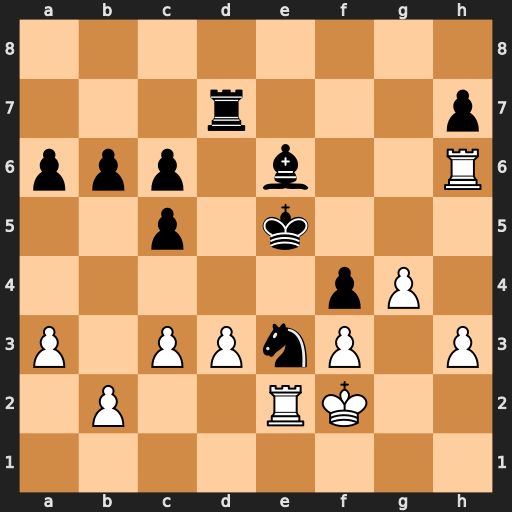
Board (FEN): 8/3r3p/ppp1b2R/2p1k3/5pP1/P1PPnP1P/1P2RK2/8
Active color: w
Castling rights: -
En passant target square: -
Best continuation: Rxe3+ fxe3+ Kxe3 Kd6 f4